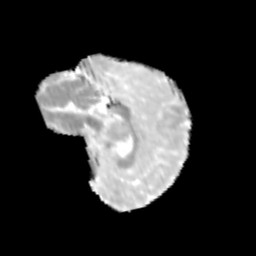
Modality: MD
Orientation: sagittal
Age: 10
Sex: female
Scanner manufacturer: siemens
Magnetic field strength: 3 T
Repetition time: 3.8 s
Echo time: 0.07 s